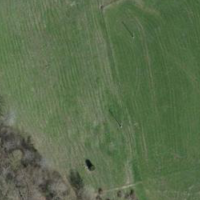
EUNIS habitat code: 52
Species observed at this site:
Trifolium pratense
Lotus corniculatus